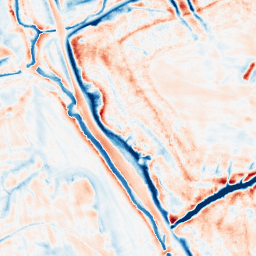
Category: edge_preserving
Decomposition family: bilateral
Decomposition parameters: d: 21
sigma_color: 150
sigma_space: 25
Upsampling method: bspline
Upsampling parameters: scale: 2
Upsampling scale: 2